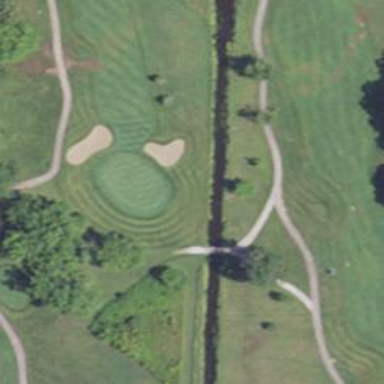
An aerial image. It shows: Path used for both walking and golf.